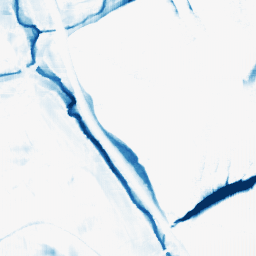
Category: morphological
Decomposition family: morphological_rect
Decomposition parameters: operation: closing
width: 20
height: 20
Upsampling method: fft_zeropad
Upsampling parameters: scale: 8
Upsampling scale: 8